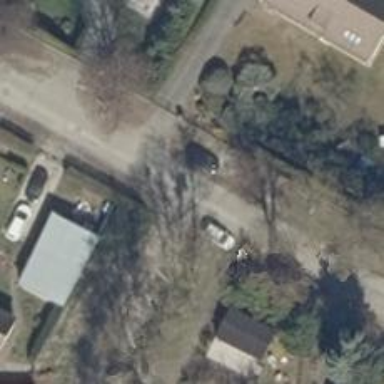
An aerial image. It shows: Smooth asphalt road in residential area.